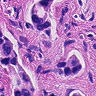
Metastatic tissue present: yes